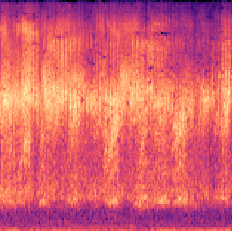
Sound class: Frog